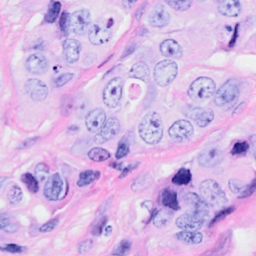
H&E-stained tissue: Breast